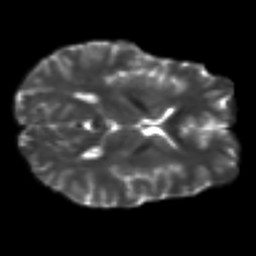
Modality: T2w
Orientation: axial
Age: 28
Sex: female
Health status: healthy
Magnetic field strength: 3 T
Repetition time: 9 s
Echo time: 0.093 s